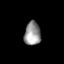
Tissue: lung
Cell type: Others
Senescence score: 0.2217
Nuclear area (px): 375
Mean DAPI intensity: 150.832